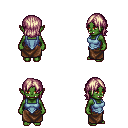
a pixel art fantasy rpg character, female body template, orc, green skin, blue vest, robe skirt, white blonde long bangs hairstyle, four views (front, back, left, right), 2x2 character sprite sheet, small pixel art, hard edges, no anti-aliasing